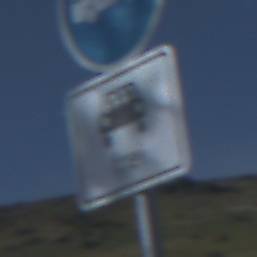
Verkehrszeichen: MehrfachbesetzePersonenkraftwagenFrei
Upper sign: Busssonderstreifen
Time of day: Night
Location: Outdoor (Nature)
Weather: PartlyCloudy
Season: NotSpecified
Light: Natural